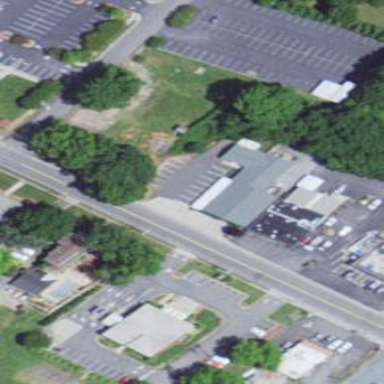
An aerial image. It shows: Veterinary building.